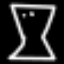
Label: hourglass